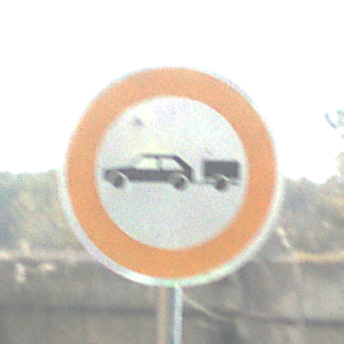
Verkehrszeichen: VerbotPersonenkraftwagenMitAnhaenger
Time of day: MorningAfternoon
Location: Outdoor (Suburban)
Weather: Clear
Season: NotSpecified
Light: Natural